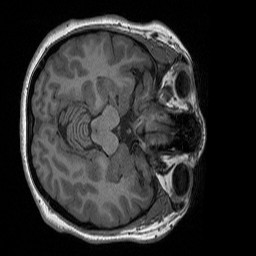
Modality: T1w
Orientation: axial
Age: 35
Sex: female